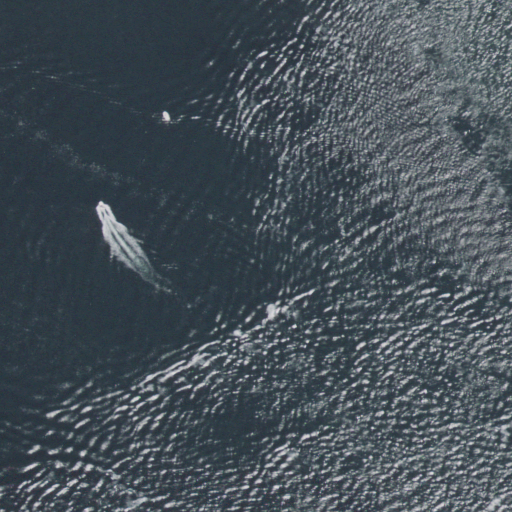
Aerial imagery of bar in New York named Middle Ground containing only open water